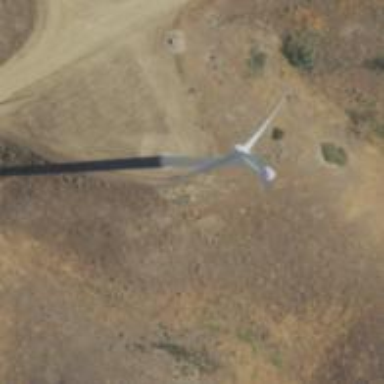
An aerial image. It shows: Wind generator in the form of horizontal axis wind turbine.